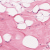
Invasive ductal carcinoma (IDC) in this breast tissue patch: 0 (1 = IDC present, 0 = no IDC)